Question: I have an issue which related to Yii booster datepicker.
scenario:
'''
<?php $form=$this->beginWidget('bootstrap.widgets.TbActiveForm',array(
'id'=>'expend-form',
'enableAjaxValidation'=>false,
'type'=>'horizontal', )); ?>
<p class="help-block">Fields with <span class="required">*</span> are required.</p>
<?php echo $form->errorSummary($model); ?>
<?php // echo $form->textFieldRow($model,'fecha',array('class'=>'span5'));
echo $form->datepickerRow($model, 'fecha',
array('prepend'=>'<i class="icon-calendar"></i>'
, 'options'=>array( 'format' => 'dd/mm/yyyy',
'weekStart'=> 1,
'showButtonPanel' => true,
'showAnim'=>'fold',)
)
);
?>
'''
Problem is:
options:
'''
'showButtonPanel' => true,
'showAnim'=>'fold',
'''
not working.
and the CSS have something wrong (check the screenshot)

Any ideas?
Thanks
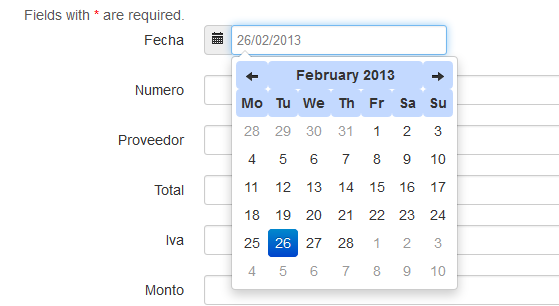
Answer: @Nathanphan, the reason your CSS has something wrong is because the Yii css files are overriding the YiiBooster CSS. Open your 'main.php' layout file under /protected/views/layouts and delete the following line.
'''
<link rel="stylesheet" type="text/css" href="<?php echo Yii::app()->request->baseUrl; ?>/css/screen.css" media="screen, projection" />
'''
You should find that your YiiBooster widgets appear properly now; however some of the Yii widgets on your site may now look incorrect. You can convert your Yii widgets to equivalent YiiBooster widgets and then everything should be fine.
I've not found a way to run the Yii blueprint CSS and YiiBooster at the same time.